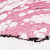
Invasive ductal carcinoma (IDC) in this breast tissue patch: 0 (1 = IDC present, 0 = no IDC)